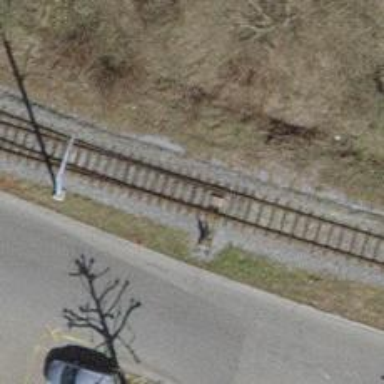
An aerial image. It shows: Single-track railway spur.